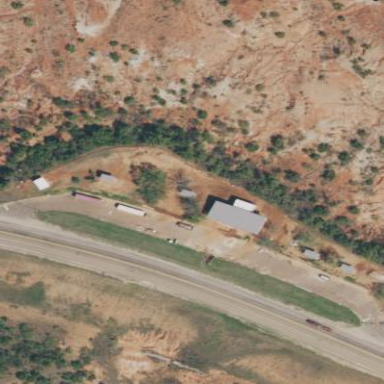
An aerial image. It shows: Rest area on the road with picnic tables.